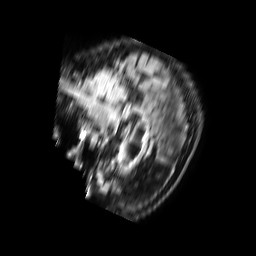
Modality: FLAIR
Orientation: sagittal
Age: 88
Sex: female
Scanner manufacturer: philips
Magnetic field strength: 3 T
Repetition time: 11 s
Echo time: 0.12 s